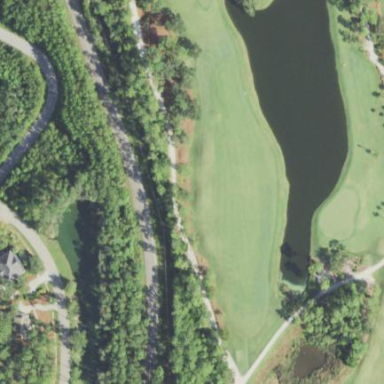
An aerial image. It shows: Area with grass used as rough in golf course.